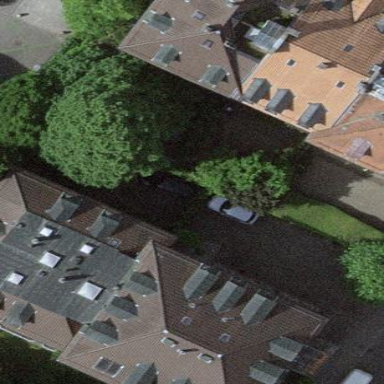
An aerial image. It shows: Hipped-roof building with apartments.